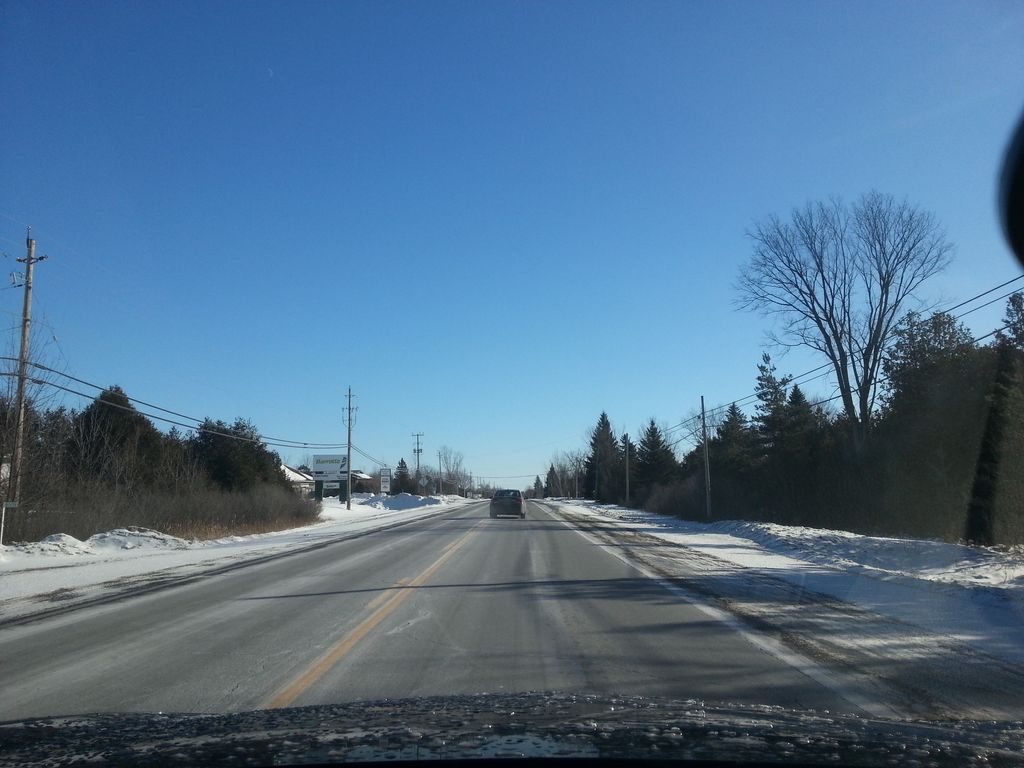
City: ottawa-gatineau